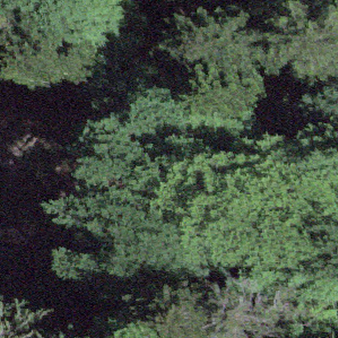
Label: other